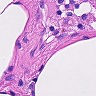
Metastatic tissue present: no